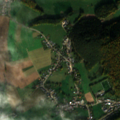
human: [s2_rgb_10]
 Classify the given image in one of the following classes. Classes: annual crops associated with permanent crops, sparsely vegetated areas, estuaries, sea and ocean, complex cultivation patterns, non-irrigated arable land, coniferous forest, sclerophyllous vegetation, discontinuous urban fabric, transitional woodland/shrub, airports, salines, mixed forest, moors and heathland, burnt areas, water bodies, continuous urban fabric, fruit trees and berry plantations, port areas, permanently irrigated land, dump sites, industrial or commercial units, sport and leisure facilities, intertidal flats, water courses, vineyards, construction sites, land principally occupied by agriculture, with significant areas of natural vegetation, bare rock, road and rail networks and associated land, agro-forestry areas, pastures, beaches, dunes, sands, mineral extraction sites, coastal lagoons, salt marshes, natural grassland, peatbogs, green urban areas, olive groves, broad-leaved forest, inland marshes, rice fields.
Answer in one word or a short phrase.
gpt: discontinuous urban fabric, complex cultivation patterns, land principally occupied by agriculture, with significant areas of natural vegetation, broad-leaved forest